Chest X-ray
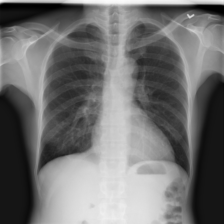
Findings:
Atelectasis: negative
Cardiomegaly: negative
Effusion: negative
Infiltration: negative
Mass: negative
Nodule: negative
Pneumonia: negative
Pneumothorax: negative
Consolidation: negative
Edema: negative
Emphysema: negative
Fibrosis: negative
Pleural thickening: negative
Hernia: negative